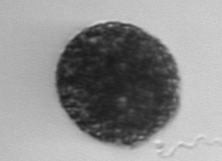
Label: Vicicitus_globosus